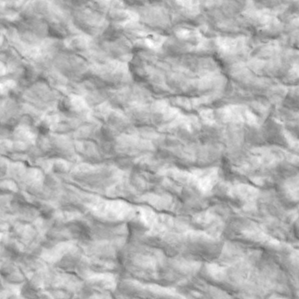
Label: non_frost